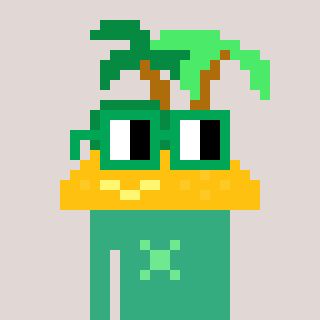
a pixel art character with square green glasses, a island-shaped head and a teal-colored body on a warm background